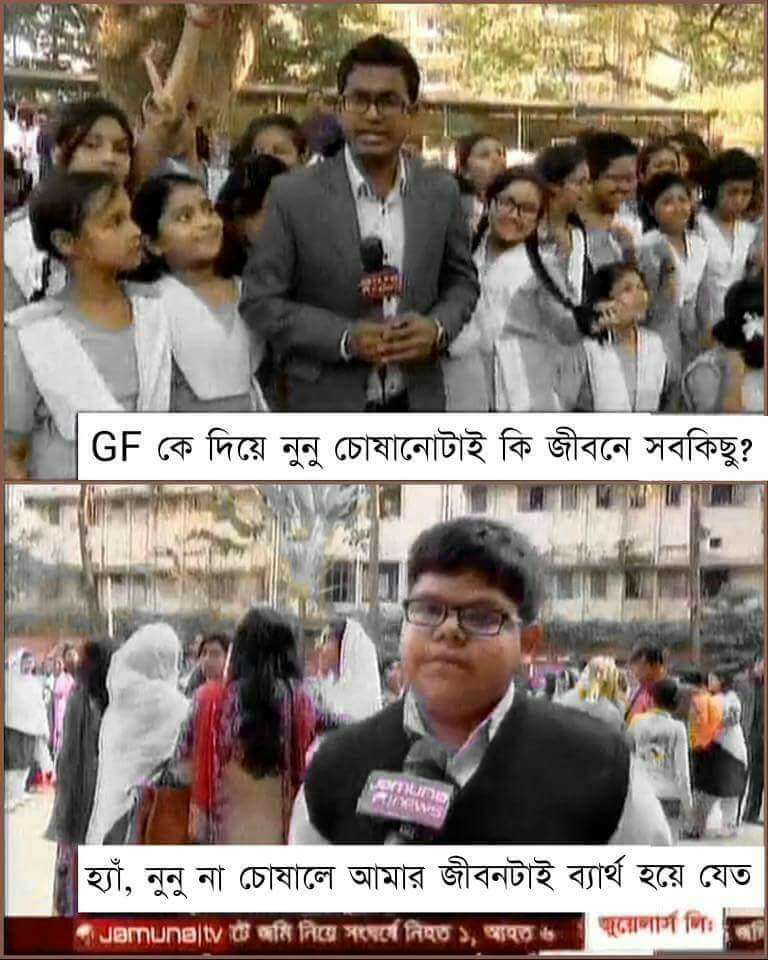
Text: GF কে দিয়ে নুনু চোষানোটাই কি জীবনে সবকিছু ?     হ্যাঁ নুনু না চোষালে আমার জীবনটাই ব্যর্থ হয়ে যেত
Label: Hate
Hate category: Personal Offence
Targeted group: Individual